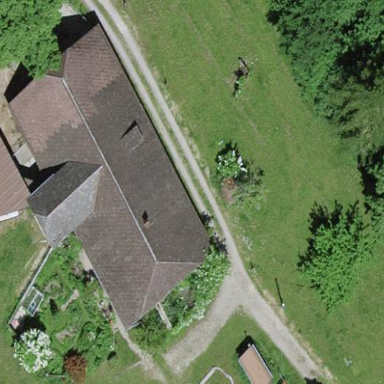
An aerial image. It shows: Farm building with half-hipped roof shape.